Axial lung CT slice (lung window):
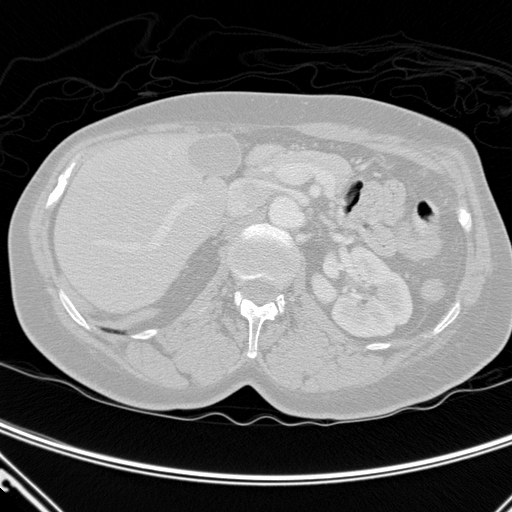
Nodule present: no